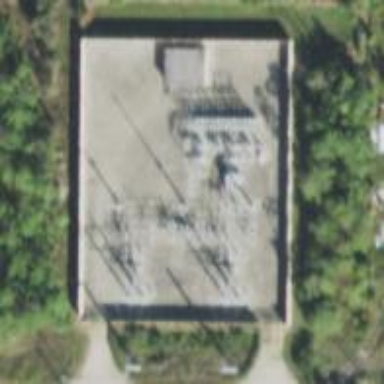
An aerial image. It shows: Switch for power supply.